【题型】证明题　【知识点】解析几何　【难度】medium
已知双曲线 $C:\frac{x^2}{a^2}-\frac{y^2}{b^2}=1(a>0,\ b>0)$ 的离心率为 $\sqrt{2}$，点 $P(2,-1)$ 在双曲线 $C$ 上.

(1) 求双曲线 $C$ 的标准方程；

(2) 设点 $S$ 是双曲线 $C$ 上的动点，$T$ 是圆 $E:(x-4)^2+y^2=1$ 上的动点，且直线 $ST$ 与圆 $E$ 相切，求 $|ST|$ 的最小值；

(3) 如图，$A$、$B$ 是双曲线 $C$ 上两点，直线 $PA$、$PB$ 与 $y$ 轴分别交于点 $M$、$N$，点 $Q$ 在直线 $AB$ 上.若 $M$、$N$ 关于原点对称，且 $PQ \perp AB$，证明：存在点 $R$，使得 $|QR|$ 为定值.
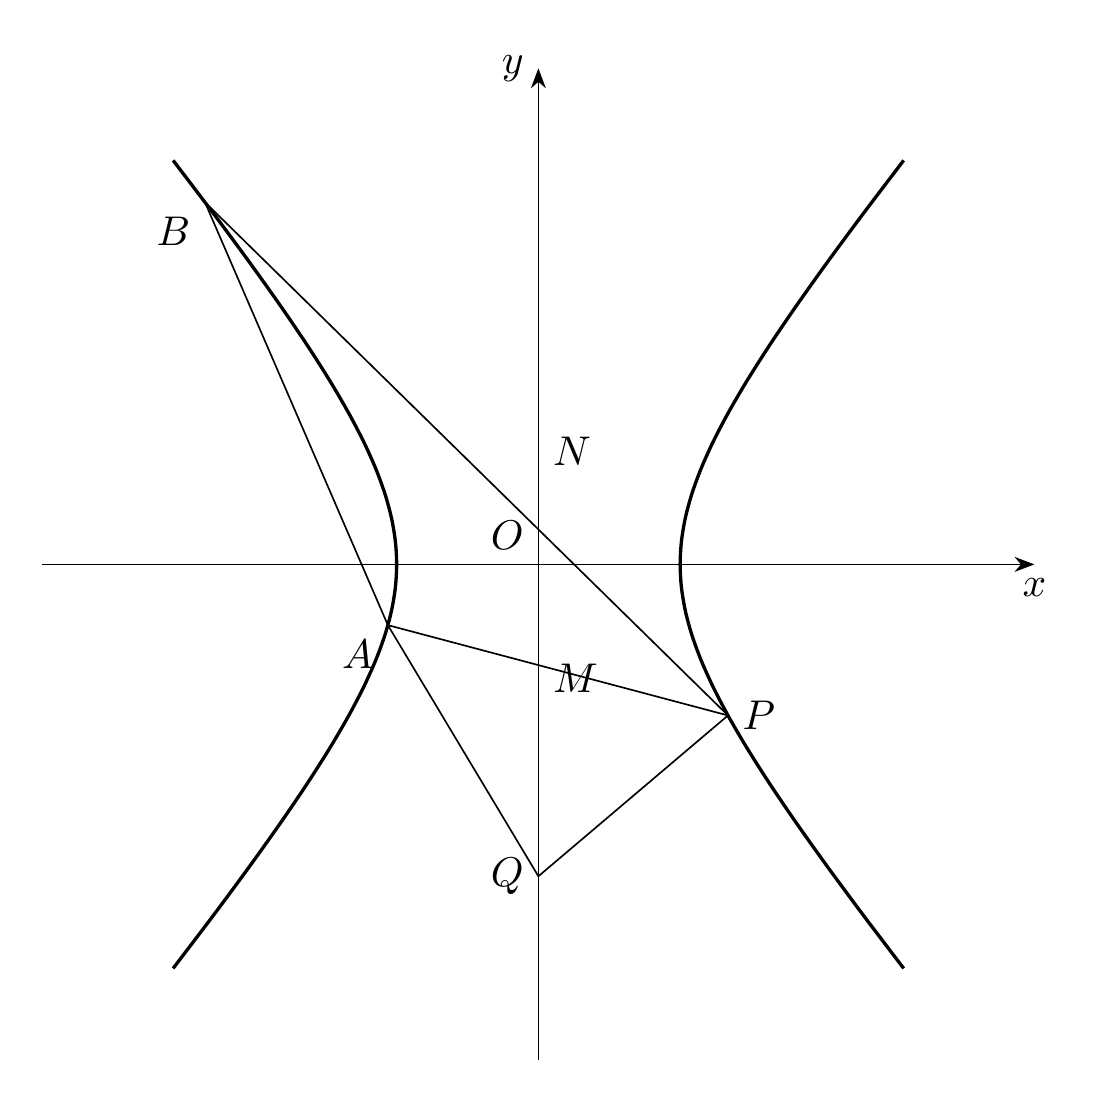
【解答】
【详解】
(1) 因为双曲线 $C:\frac{x^2}{a^2}-\frac{y^2}{b^2}=1$ 的离心率为 $\sqrt{2}$，且 $P(2,-1)$ 在双曲线 $C$ 上，

可得$\begin{cases}
\dfrac{4}{a^2}-\dfrac{1}{b^2}=1 \\
e=\dfrac{c}{a}=\sqrt{2} \\
c^2=a^2+b^2
\end{cases}$，解得 $a^2=3$，$b^2=3$，

所以双曲线的方程为 $\frac{x^2}{3}-\frac{y^2}{3}=1$.

\vspace{1em}

(2) 圆 $E:(x-4)^2+y^2=1$ 的圆心 $E(4,0)$，半径为 $1$，

$\because T$ 是圆 $E:(x-4)^2+y^2=1$ 上的动点，直线 $ST$ 与圆 $E$ 相切，
$\therefore ST \perp TE$，$|ET|=1$.

$\therefore |ST|=\sqrt{|SE|^2-|ET|^2}=\sqrt{|SE|^2-1}$

设 $S(x_0,y_0)$，因为点 $S$ 是双曲线 $C$ 上的动点，$\therefore \frac{x_0^2}{3}-\frac{y_0^2}{3}=1$，

$\therefore |SE|=\sqrt{(x_0-4)^2+y_0^2}=\sqrt{(x_0-4)^2+x_0^2-3}=\sqrt{2(x_0-2)^2+5}$，

当 $x_0=2$ 时，$|SE|$ 取得最小值，且 $|SE|_{\min}=\sqrt{5}$

$\therefore |ST|_{\min}=\sqrt{(\sqrt{5})^2-1}=2$

(3) 由题意知，直线 \( AB \) 的斜率存在，设直线 \( AB \) 的方程为 \( y = kx + m \)，

联立方程组$\begin{cases}
y = kx + m \\
x^2 - y^2 = 3
\end{cases}$，整理得 \( (1 - k^2)x^2 - 2kmx - m^2 - 3 = 0 \)，

$\Delta = (-2km)^2 - 4(1 - k^2)(-m^2 - 3) = 4(m^2 - 3k^2 + 3) > 0 \quad \text{且} \quad 1 - k^2 \neq 0$,

设 \( A(x_1, y_1) \)，\( B(x_2, y_2) \)，则

$x_1 + x_2 = \frac{2km}{1 - k^2}, \quad x_1x_2 = \frac{-m^2 - 3}{1 - k^2}$,

直线 \( PA \) 的方程为 \( y + 1 = \frac{y_1 + 1}{x_1 - 2}(x - 2) \)，

令 \( x = 0 \)，可得 \( y = -1 - \frac{2y_1 + 2}{x_1 - 2} \)，即 \( M\left(0, -1 - \frac{2y_1 + 2}{x_1 - 2}\right) \)，

同理可得 \( N\left(0, -1 - \frac{2y_2 + 2}{x_2 - 2}\right) \)，

因为 \( O \) 为 \( MN \) 的中点，所以$\left(-1 - \frac{2y_1 + 2}{x_1 - 2}\right) + \left(-1 - \frac{2y_2 + 2}{x_2 - 2}\right) = 0$,

即$-1 - \frac{2(kx_1 + m) + 2}{x_1 - 2} - 1 - \frac{2(kx_2 + m) + 2}{x_2 - 2} = 0$,

则$(2k + 1)x_1x_2 - (2k - m + 1)(x_1 + x_2) - 4m = 0$,

可得$\frac{(2k + 1)(-m^2 - 3)}{1 - k^2} - \frac{2km(2k - m + 1)}{1 - k^2} - 4m = 0$,

整理得 \( (m + 3)(m + 2k + 1) = 0 \)，

所以 \( m = -3 \) 或 \( m + 2k + 1 = 0 \)，

若 \( m + 2k + 1 = 0 \)，即 \( m = -2k - 1 \)，则直线方程为 \( y = kx - 2k - 1 \)，即 \( y + 1 = k(x - 2) \)，

此时直线 \( AB \) 过点 \( P(2, -1) \)，不合题意；

若 \( m = -3 \) 时，则直线方程为 \( y = kx - 3 \)，恒过定点 \( D(0, -3) \)，

所以 \( |PD| = \sqrt{2^2 + (-1 + 3)^2} = 2\sqrt{2} \) 为定值，

又由 \( \triangle PQD \) 为直角三角形，且 \( PD \) 为斜边，

所以当 $R$ 为 $PD$ 的中点 $(1,-2)$ 时，$|RQ| = \frac{1}{2}|PD| = \sqrt{2}$.

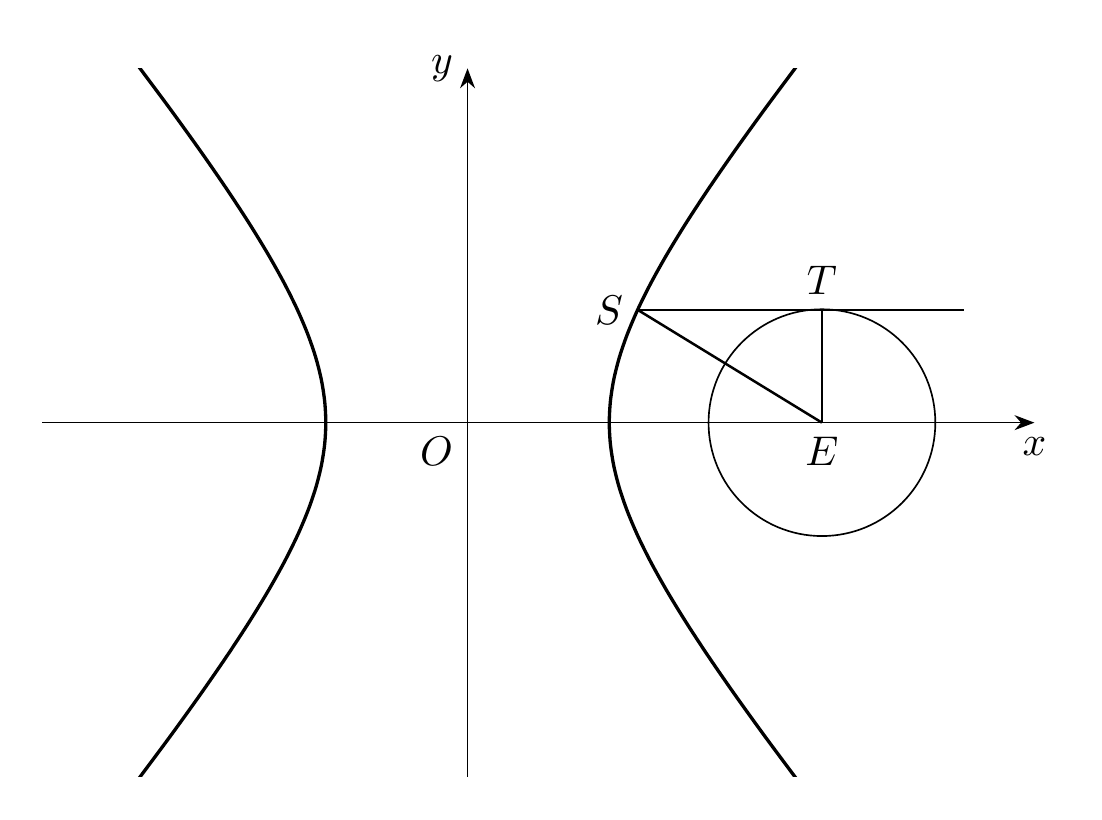
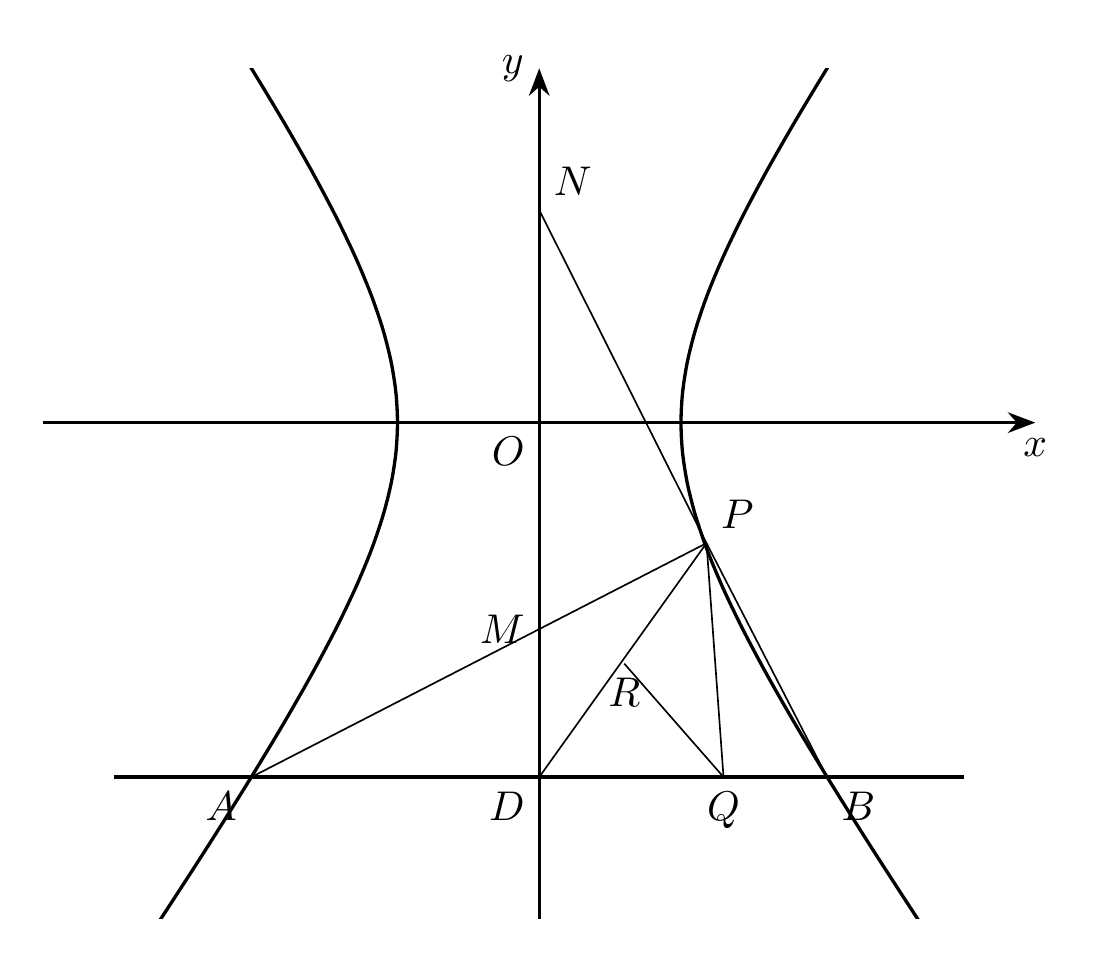